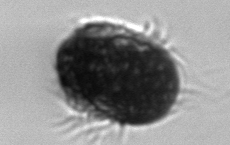
Label: Mesodinium